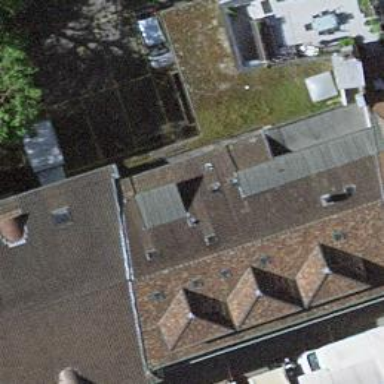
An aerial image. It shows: Museum.